Field crop: maize
Growth stage: 2
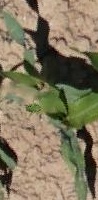
Species: maize